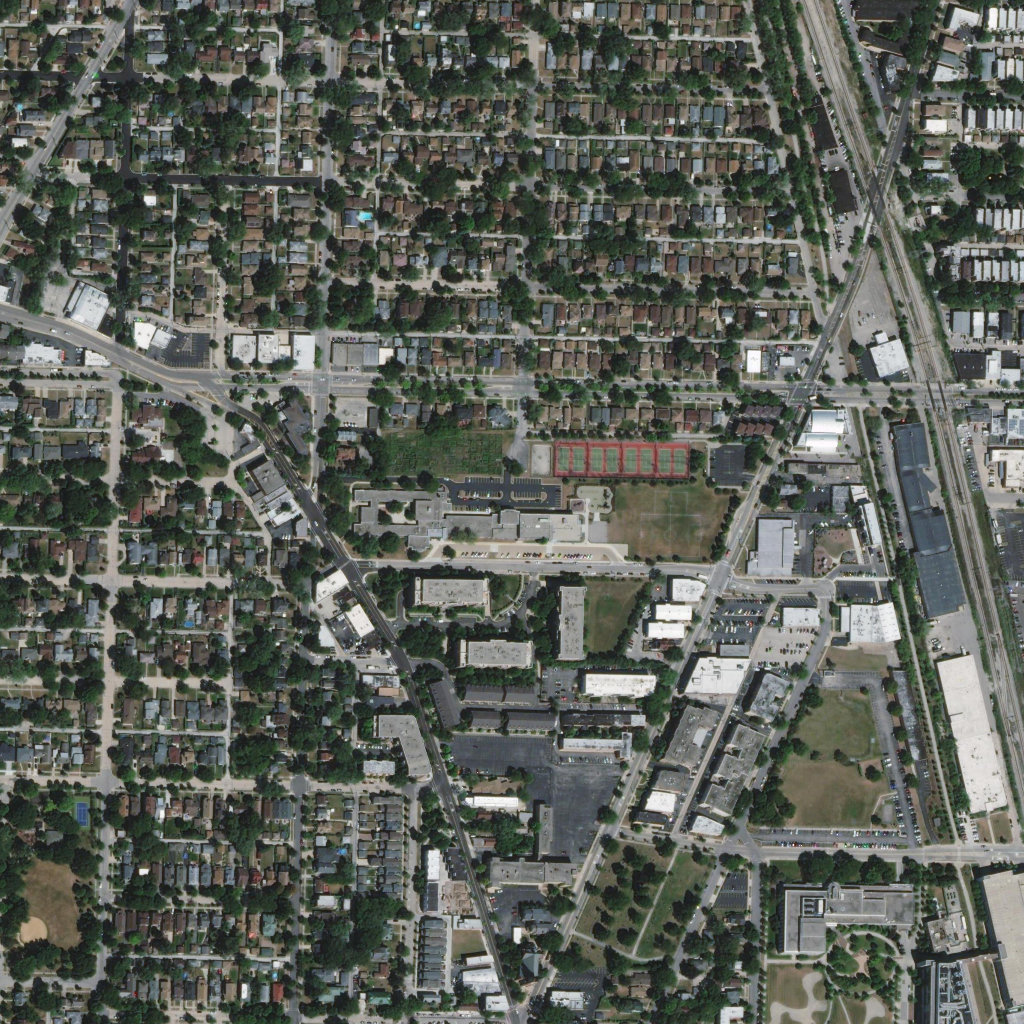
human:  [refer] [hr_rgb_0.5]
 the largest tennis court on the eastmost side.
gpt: <box>[[53, 43, 67, 46, 0]]</box>